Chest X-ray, PA view. Patient: 50 years old, sex F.
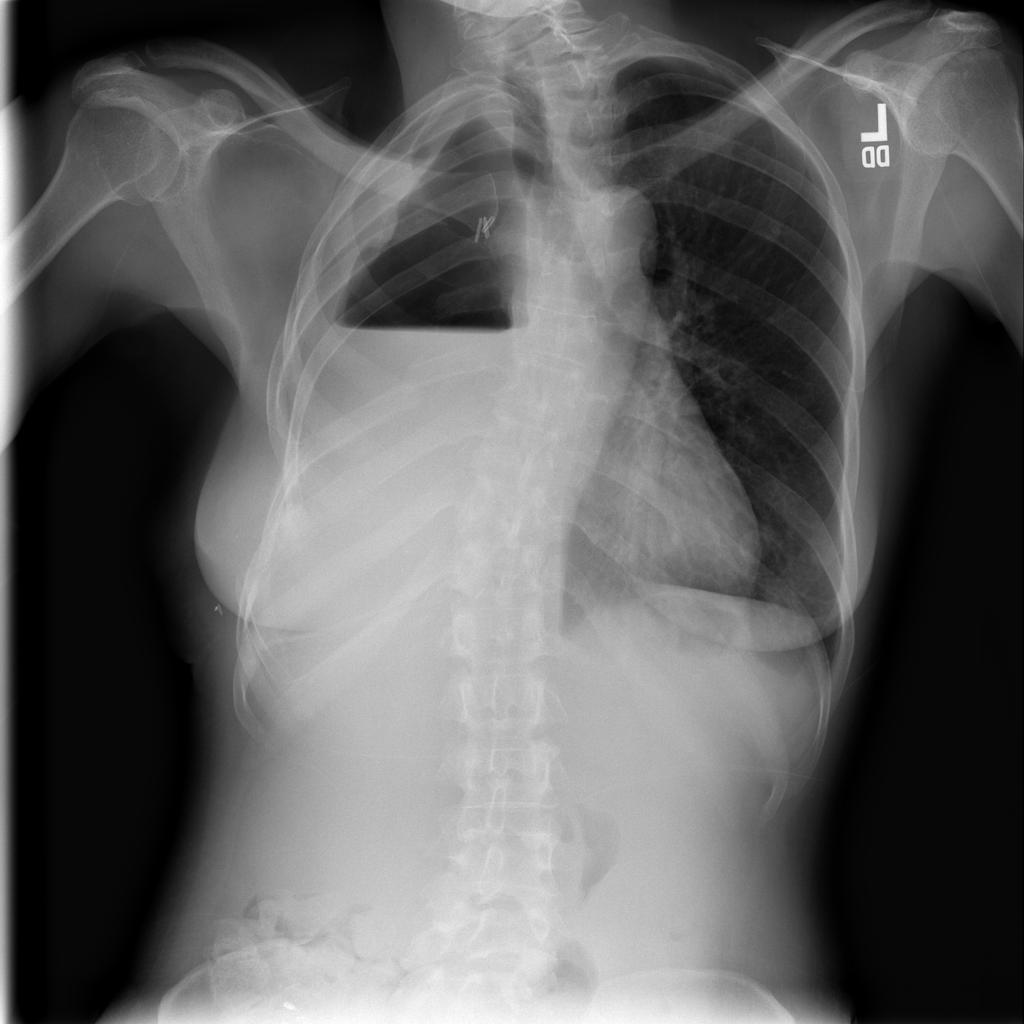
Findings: No Finding